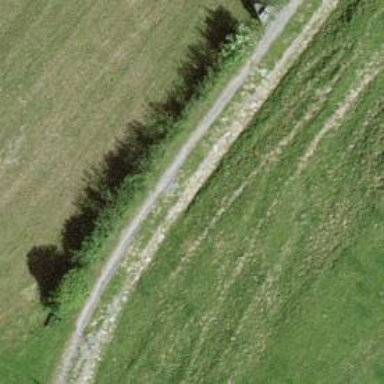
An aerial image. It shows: Track with fine gravel surface. The track has grade 4 tracktype.